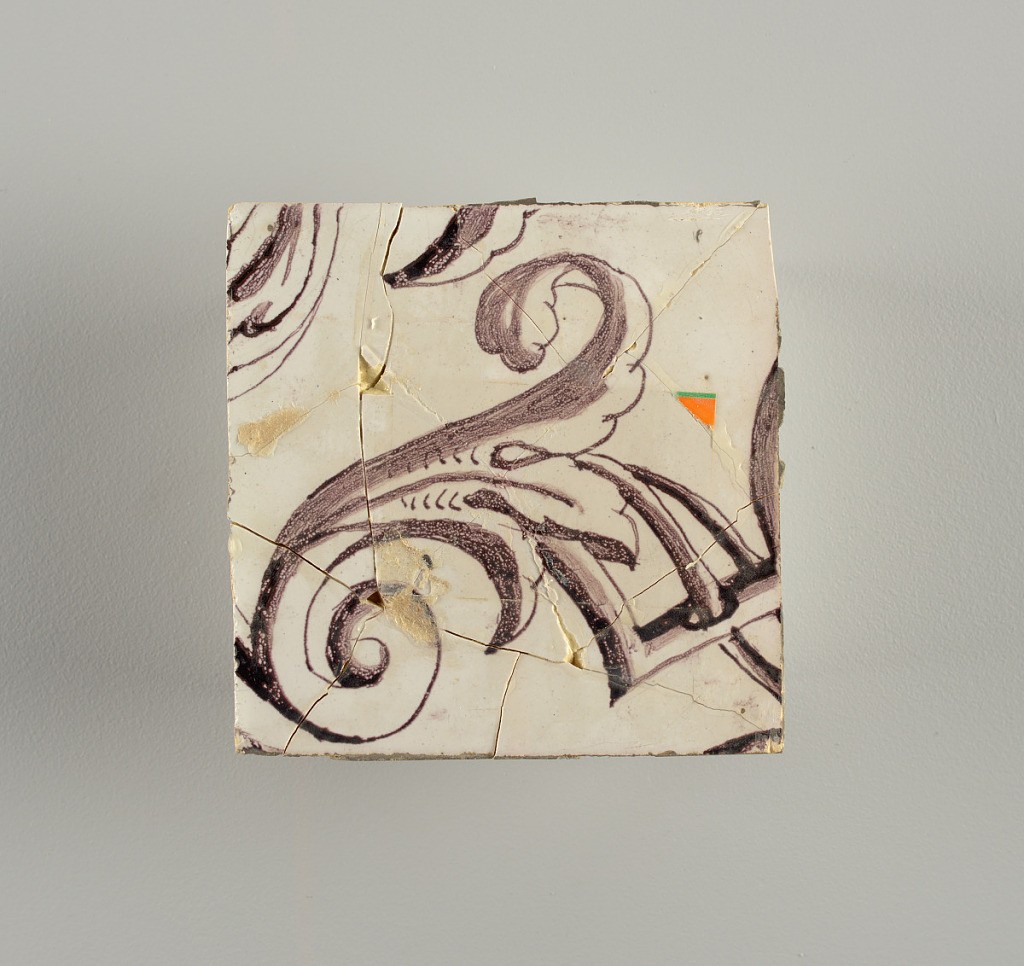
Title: Wall facing
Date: ca. 1725
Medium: Tin-glazed earthenware, underglaze
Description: Horizontal rectangle.  Thirty-seven tiles wide and twenty-one high with opening for door or window nineteen and one-half tiles high and twelve wide.  To left and right of opening, centered canopy above. Left, woman representing Hope, right, a sculputure urn.  Centered above opening, a mascaron.  Arabesque design of foliage.